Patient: sex M, age 57
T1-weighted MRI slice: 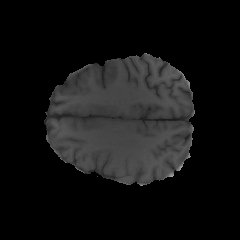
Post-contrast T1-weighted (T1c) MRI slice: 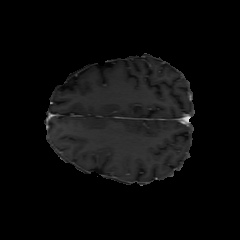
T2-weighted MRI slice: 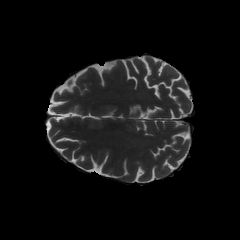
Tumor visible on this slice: no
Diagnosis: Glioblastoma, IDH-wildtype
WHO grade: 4